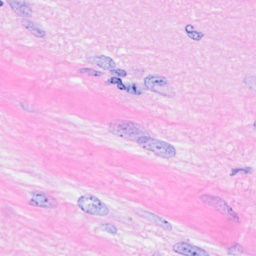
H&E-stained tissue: Breast